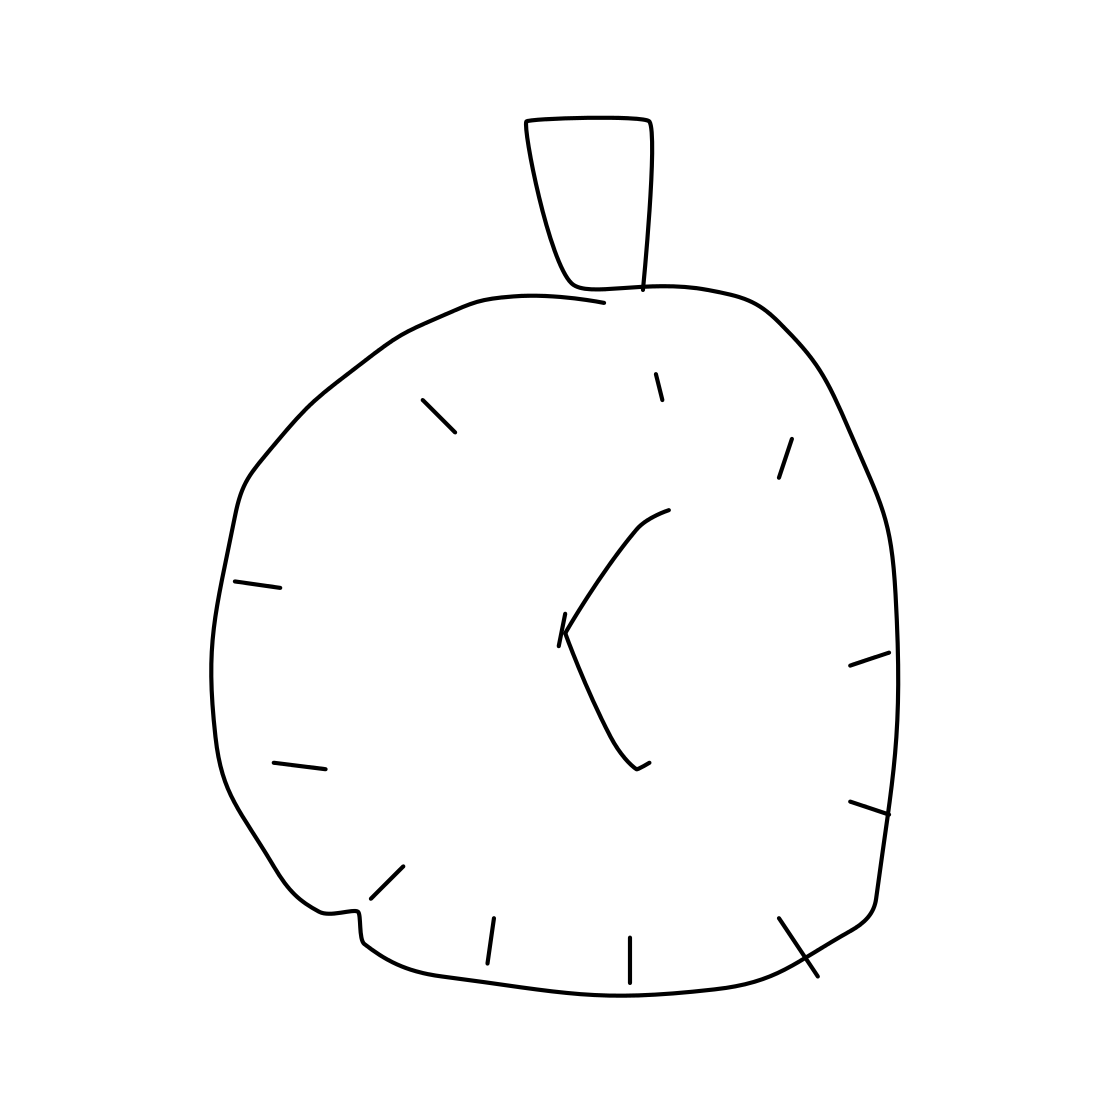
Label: alarm clock